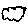
Label: cloud